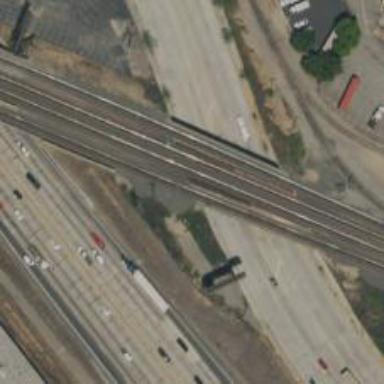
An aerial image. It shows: Bridge over railway line.